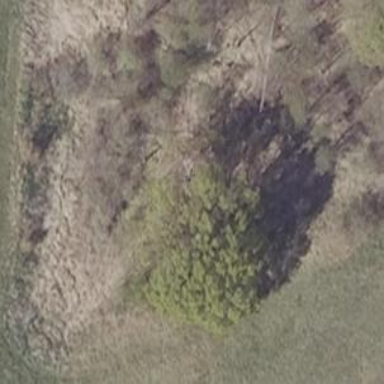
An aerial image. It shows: Deciduous tree with broadleaved leaves.